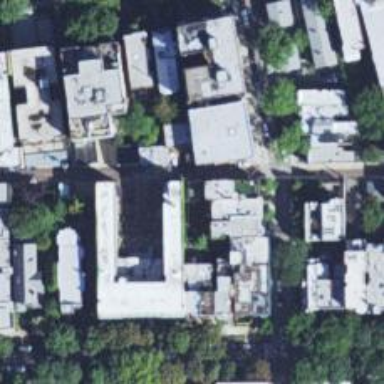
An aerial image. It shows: Alleyway designated as service road.